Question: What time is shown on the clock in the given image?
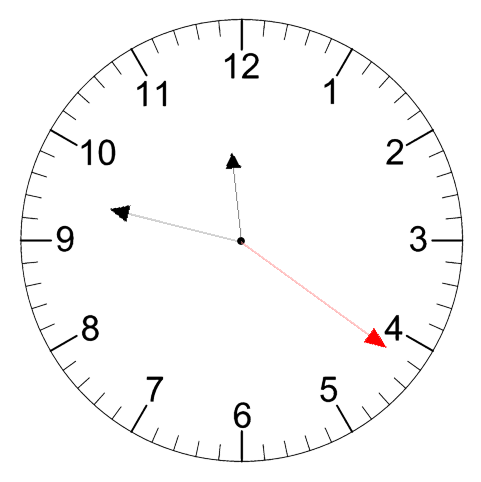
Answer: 11:47:21